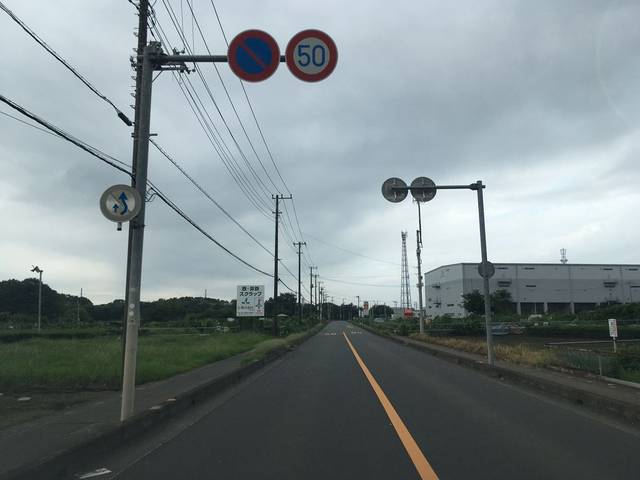
Region: Japan
Coordinates: 35.813, 139.388